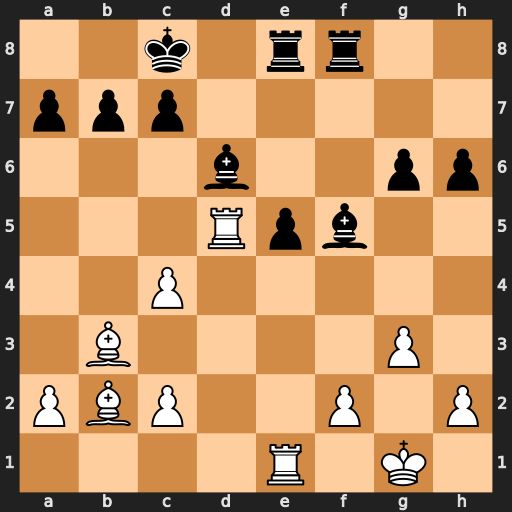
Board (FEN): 2k1rr2/ppp5/3b2pp/3Rpb2/2P5/1B4P1/PBP2P1P/4R1K1
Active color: w
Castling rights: -
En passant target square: -
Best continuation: c5 Be6 cxd6